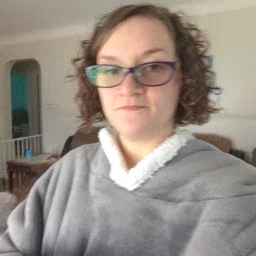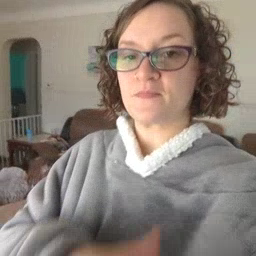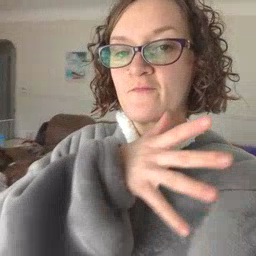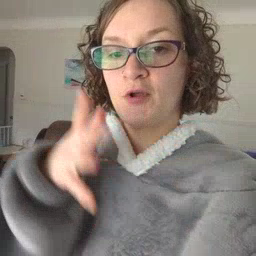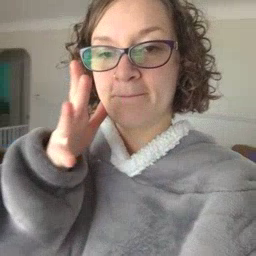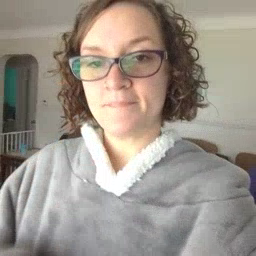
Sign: farm